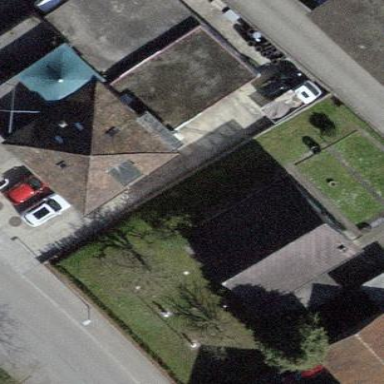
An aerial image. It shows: Building with tile roof.